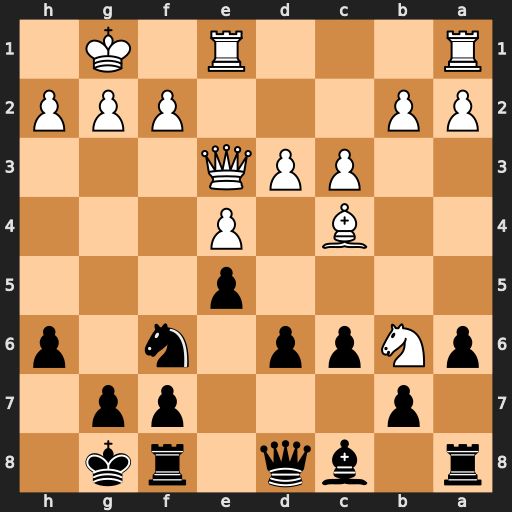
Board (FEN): r1bq1rk1/1p3pp1/pNpp1n1p/4p3/2B1P3/2PPQ3/PP3PPP/R3R1K1
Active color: b
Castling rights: -
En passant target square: -
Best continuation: Ng4 Nxa8 Nxe3